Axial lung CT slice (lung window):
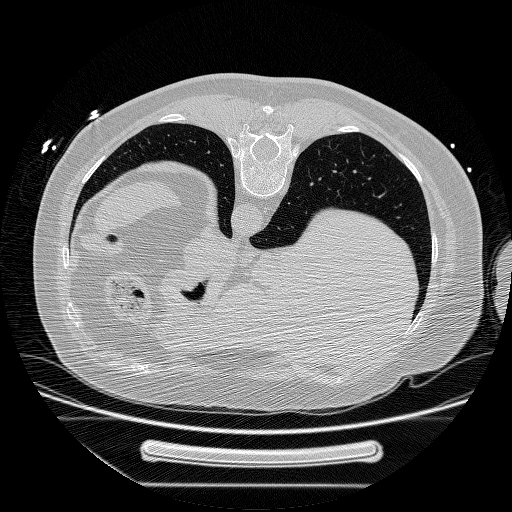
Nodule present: no